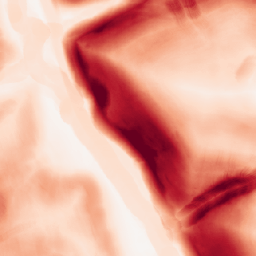
Category: morphological
Decomposition family: morphological_gradient
Decomposition parameters: size: 10
shape: disk
Upsampling method: area
Upsampling parameters: scale: 4
Upsampling scale: 4